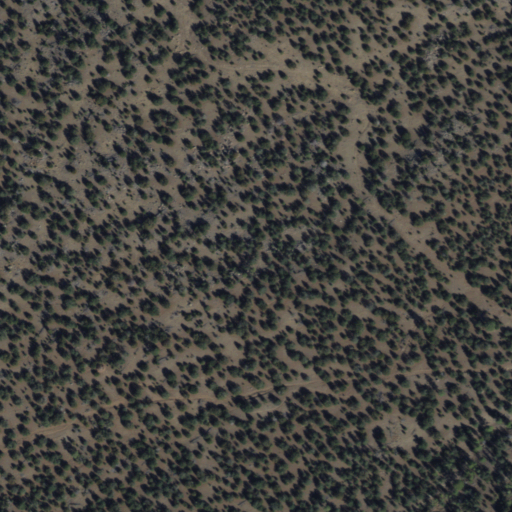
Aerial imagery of valley in Arizona named Bear Jaw Canyon containing evergreen forest and shrub